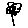
Label: flower